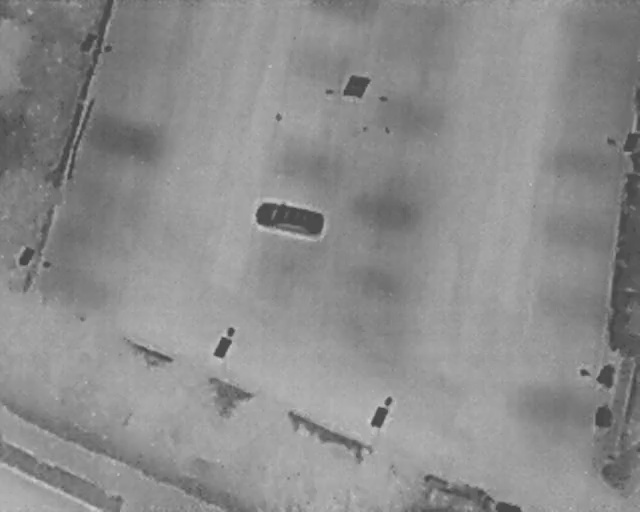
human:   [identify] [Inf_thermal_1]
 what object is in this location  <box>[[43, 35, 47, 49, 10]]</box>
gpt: <ref>1 medium car at the center</ref>